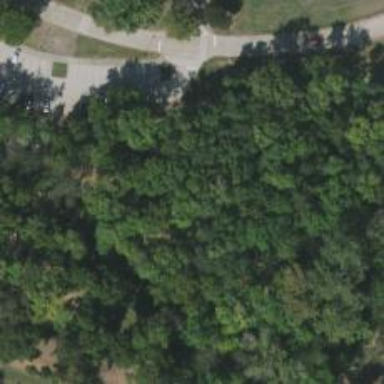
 perfect for leisurely sports activities."